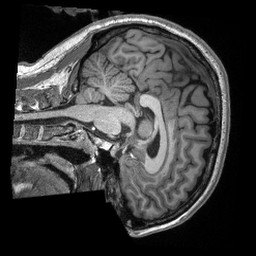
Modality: T1w
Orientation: sagittal
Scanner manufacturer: siemens
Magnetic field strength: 3 T
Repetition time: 2.3 s
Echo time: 0.00308 s